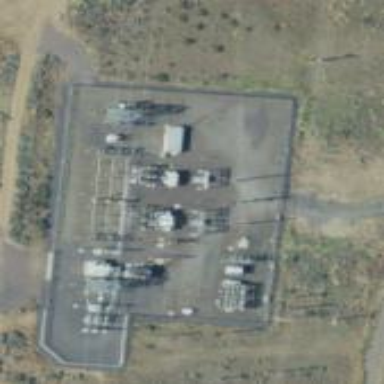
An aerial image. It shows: Power substation enclosed by fence.